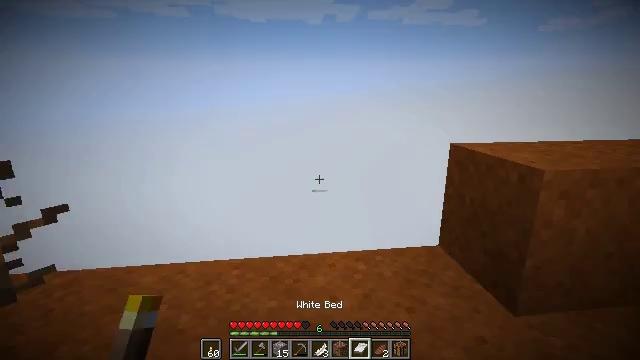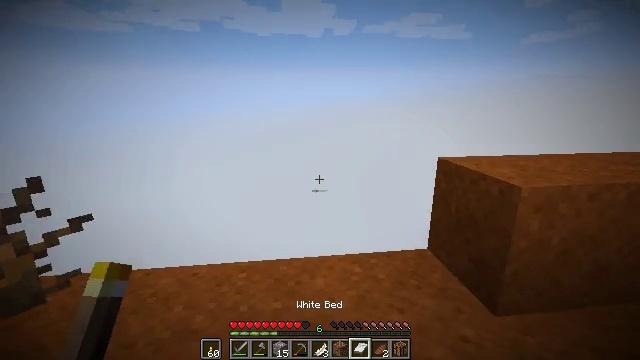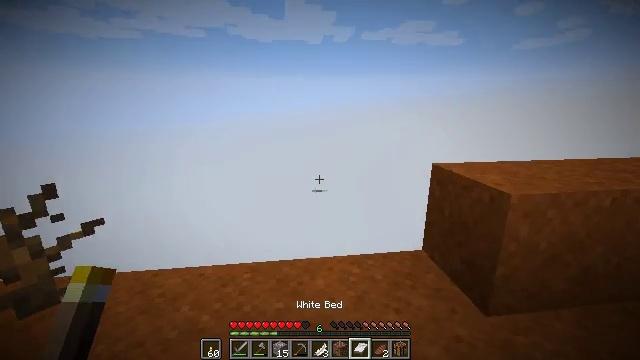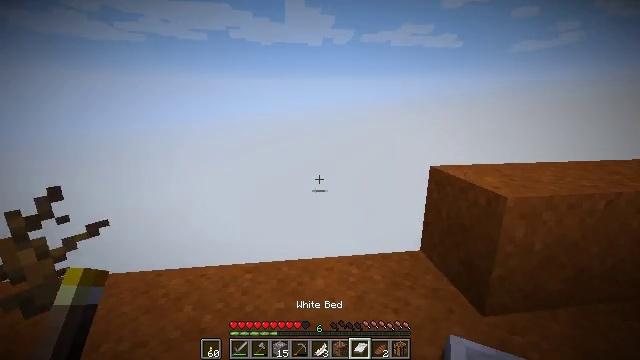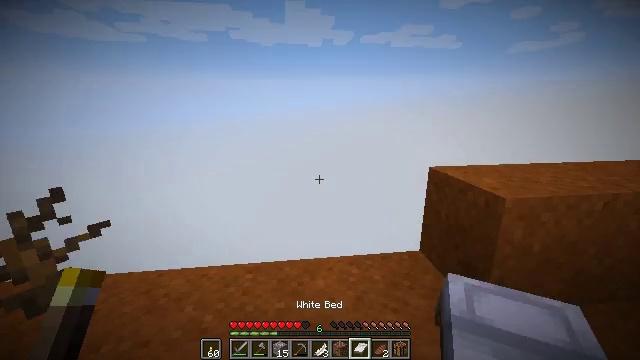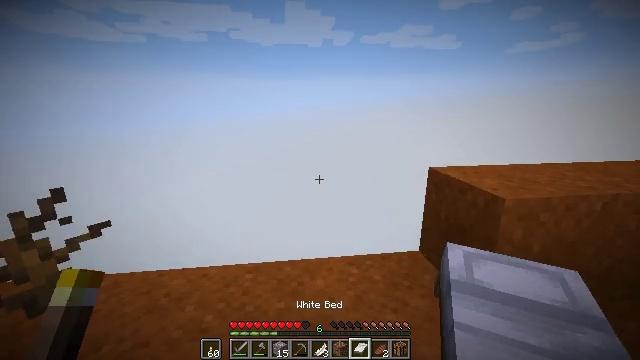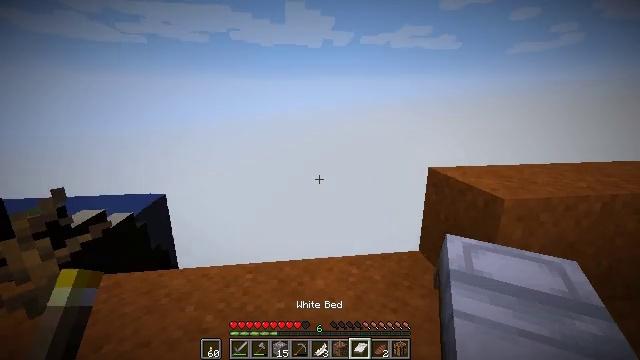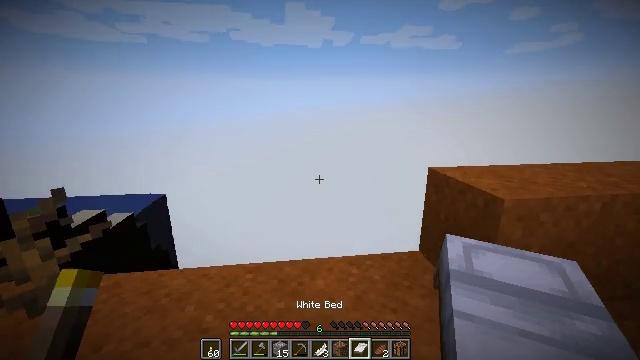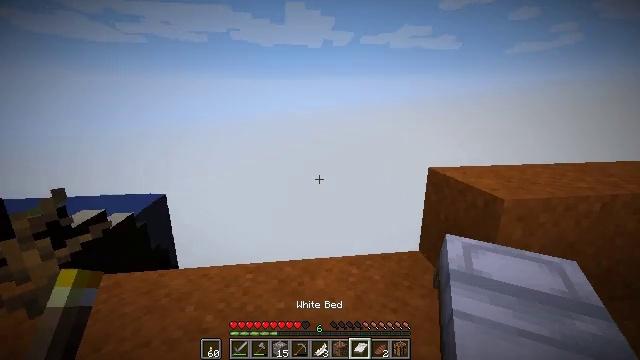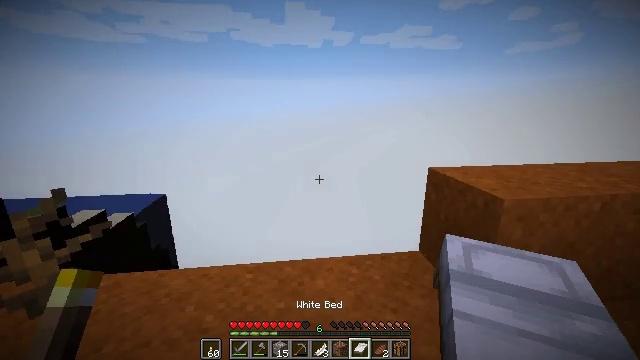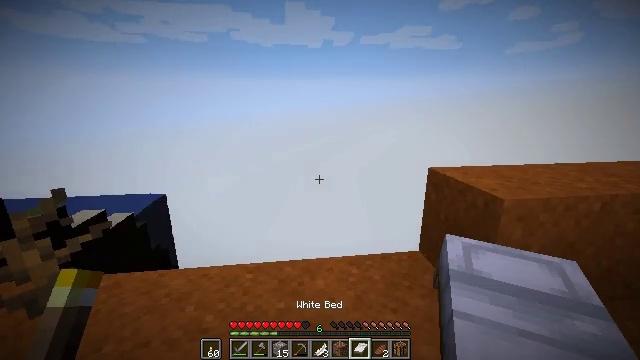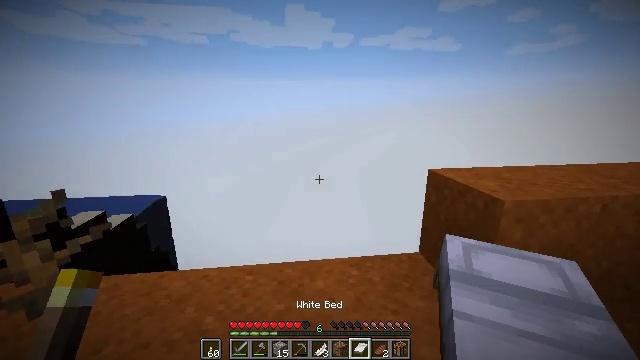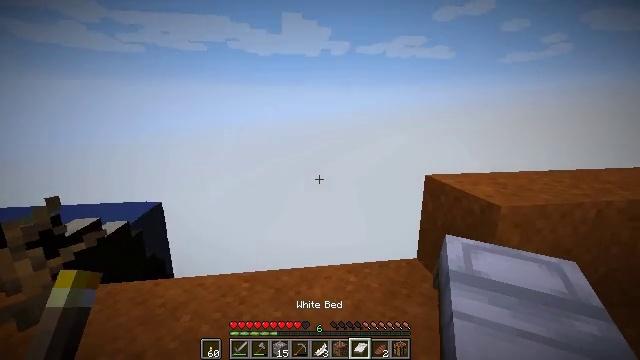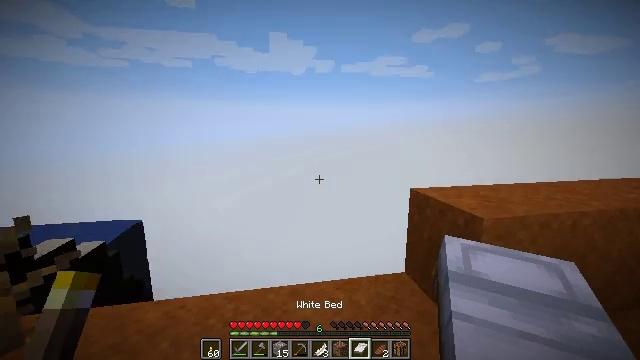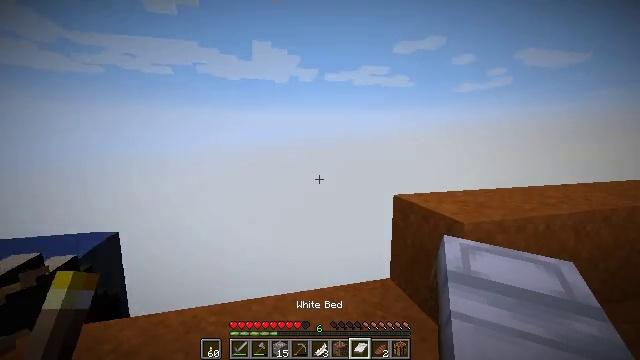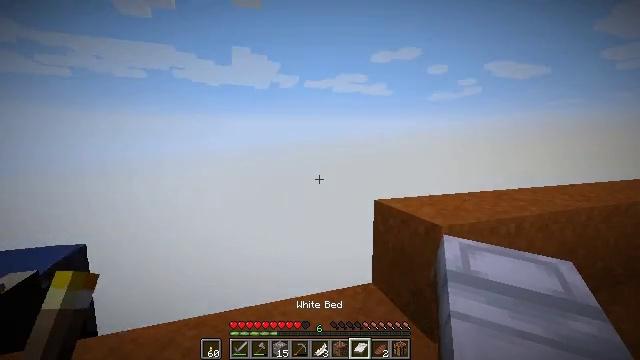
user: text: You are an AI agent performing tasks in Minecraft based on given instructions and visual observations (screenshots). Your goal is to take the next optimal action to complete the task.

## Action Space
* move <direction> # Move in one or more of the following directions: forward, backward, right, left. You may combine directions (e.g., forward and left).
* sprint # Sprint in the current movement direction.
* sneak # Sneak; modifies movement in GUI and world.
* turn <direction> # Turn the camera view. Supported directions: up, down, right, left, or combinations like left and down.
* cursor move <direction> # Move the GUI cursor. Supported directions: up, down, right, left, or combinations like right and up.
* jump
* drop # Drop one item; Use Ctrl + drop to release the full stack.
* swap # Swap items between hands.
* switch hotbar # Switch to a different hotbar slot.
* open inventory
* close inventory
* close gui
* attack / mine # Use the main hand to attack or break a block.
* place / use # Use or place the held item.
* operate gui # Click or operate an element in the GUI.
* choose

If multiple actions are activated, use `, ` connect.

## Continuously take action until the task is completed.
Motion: motion action
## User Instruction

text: Break the sugar cane.
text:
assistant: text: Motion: attack / mine
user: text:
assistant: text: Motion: attack / mine
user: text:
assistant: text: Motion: attack / mine
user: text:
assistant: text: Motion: attack / mine
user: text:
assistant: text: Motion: attack / mine
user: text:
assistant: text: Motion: attack / mine
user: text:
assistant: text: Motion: attack / mine
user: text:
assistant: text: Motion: attack / mine
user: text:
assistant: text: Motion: attack / mine
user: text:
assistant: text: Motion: attack / mine
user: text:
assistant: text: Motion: attack / mine
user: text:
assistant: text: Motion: turn up, attack / mine
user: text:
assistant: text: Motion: turn right and up, attack / mine
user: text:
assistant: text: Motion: turn right and up, attack / mine
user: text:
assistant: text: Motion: turn right and up, attack / mine
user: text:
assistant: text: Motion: turn right and up, attack / mine
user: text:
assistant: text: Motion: turn right and up, attack / mine
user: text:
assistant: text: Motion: turn right, attack / mine
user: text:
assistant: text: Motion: turn right, attack / mine
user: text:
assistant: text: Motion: turn right and down, attack / mine
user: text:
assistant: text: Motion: turn right, attack / mine
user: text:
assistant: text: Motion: turn right and up, attack / mine
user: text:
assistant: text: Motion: attack / mine
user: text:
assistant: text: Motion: attack / mine
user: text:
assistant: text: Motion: attack / mine
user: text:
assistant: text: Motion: attack / mine
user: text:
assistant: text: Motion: attack / mine
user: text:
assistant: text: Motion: turn right and up, attack / mine
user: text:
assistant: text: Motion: turn right and down, attack / mine
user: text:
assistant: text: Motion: turn right, attack / mine